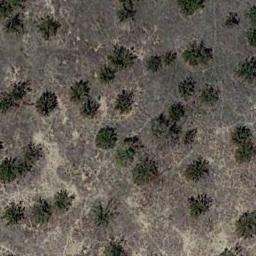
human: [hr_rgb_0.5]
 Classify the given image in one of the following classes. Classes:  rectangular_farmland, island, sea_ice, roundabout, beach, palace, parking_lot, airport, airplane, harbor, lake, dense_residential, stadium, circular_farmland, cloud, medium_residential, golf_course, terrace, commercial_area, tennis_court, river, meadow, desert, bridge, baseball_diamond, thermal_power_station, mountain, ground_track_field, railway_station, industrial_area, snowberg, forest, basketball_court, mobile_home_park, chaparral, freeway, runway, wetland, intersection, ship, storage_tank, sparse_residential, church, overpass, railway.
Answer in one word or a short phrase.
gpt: chaparral